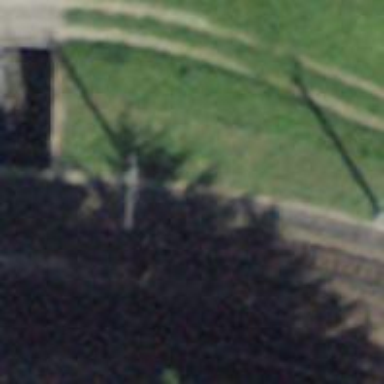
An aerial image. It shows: Narrow gauge railway with electrified contact lines.